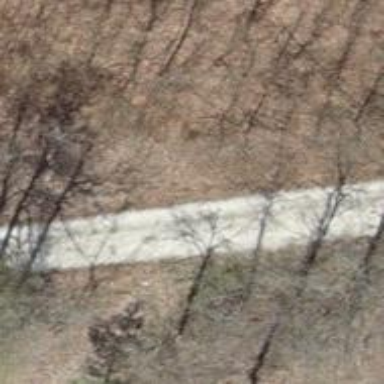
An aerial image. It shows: Gravel track with grade2 quality.